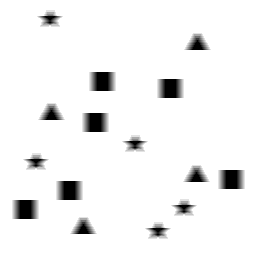
Squares: 6
Triangles: 4
Stars: 5
Total shapes: 15